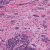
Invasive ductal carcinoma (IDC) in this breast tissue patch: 0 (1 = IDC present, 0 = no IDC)